Question: I have a three section relative layout for a login page.
The first section at the top of the page is 1 'Imageview' and 2 'Textviews'.
The second section is 6 'RelativeLayouts' containing 1 'ImageView' to the left and 1 'TextView' to the right.
The third section is a 'Button'

The first four icons are ok on any device. The 5th and 6th are both getting resized or not showing up.
I would like to see all 6 but if 1 can't fit dont add it. How can I do this in a proper way.
Thanks - P.S Code is below
'''
<?xml version="1.0" encoding="utf-8"?>
<RelativeLayout xmlns:android="http://schemas.android.com/apk/res/android"
android:layout_width="match_parent"
android:layout_height="match_parent"
android:background="@drawable/newd_login_overlay"
android:orientation="vertical" >
<LinearLayout android:id="@+id/linLoginText"
android:layout_width="match_parent"
android:layout_height="wrap_content"
android:layout_alignParentTop="true"
android:orientation="vertical" >
<ImageView
android:layout_width="match_parent"
android:layout_height="wrap_content"
android:src="@drawable/login_logo_white" />
<TextView
android:layout_width="match_parent"
android:layout_height="wrap_content"
android:gravity="center"
android:text="@string/newd_login_text_one"
android:textColor="@android:color/white"
android:textSize="24sp" />
<TextView
android:layout_width="match_parent"
android:layout_height="wrap_content"
android:gravity="center"
android:text="@string/newd_login_text_two"
android:textColor="@android:color/white"
android:textSize="18sp" />
</LinearLayout>
<LinearLayout
android:id="@+id/linLoginFeature"
android:layout_width="wrap_content"
android:layout_height="wrap_content"
android:layout_above="@+id/btnLoginCreate"
android:layout_below="@+id/linLoginText"
android:layout_marginLeft="5dp"
android:layout_marginStart="5dp"
android:orientation="vertical" >
<RelativeLayout
android:layout_width="wrap_content"
android:layout_height="wrap_content"
android:layout_marginBottom="5dp">
<ImageView android:id="@+id/imgLoginSecurity"
android:layout_width="wrap_content"
android:layout_height="wrap_content"
android:layout_alignParentLeft="true"
android:layout_alignParentStart="true"
android:src="@drawable/newd_security"/>
<TextView
android:layout_width="wrap_content"
android:layout_height="wrap_content"
android:layout_marginLeft="10dp"
android:layout_marginStart="10dp"
android:layout_toRightOf="@+id/imgLoginSecurity"
android:layout_toEndOf="@+id/imgLoginSecurity"
android:layout_centerVertical="true"
android:text="@string/newd_login_security"
android:textColor="@android:color/white"
android:textSize="18sp" />
</RelativeLayout>
<RelativeLayout
android:layout_width="wrap_content"
android:layout_height="wrap_content"
android:layout_marginBottom="5dp">
<ImageView android:id="@+id/imgLoginAntivirus"
android:layout_width="wrap_content"
android:layout_height="wrap_content"
android:layout_alignParentLeft="true"
android:layout_alignParentStart="true"
android:src="@drawable/newd_antivirus"/>
<TextView
android:layout_width="wrap_content"
android:layout_height="wrap_content"
android:layout_marginLeft="10dp"
android:layout_marginStart="10dp"
android:layout_toRightOf="@+id/imgLoginAntivirus"
android:layout_toEndOf="@+id/imgLoginAntivirus"
android:layout_centerVertical="true"
android:text="@string/newd_login_antivirus"
android:textColor="@android:color/white"
android:textSize="18sp" />
</RelativeLayout>
<RelativeLayout
android:layout_width="wrap_content"
android:layout_height="wrap_content"
android:layout_marginBottom="5dp">
<ImageView android:id="@+id/imgLoginTracker"
android:layout_width="wrap_content"
android:layout_height="wrap_content"
android:layout_alignParentLeft="true"
android:layout_alignParentStart="true"
android:src="@drawable/newd_phone_tracker"/>
<TextView
android:layout_width="wrap_content"
android:layout_height="wrap_content"
android:layout_marginLeft="10dp"
android:layout_marginStart="10dp"
android:layout_toRightOf="@+id/imgLoginTracker"
android:layout_toEndOf="@+id/imgLoginTracker"
android:layout_centerVertical="true"
android:text="@string/newd_login_booster"
android:textColor="@android:color/white"
android:textSize="18sp" />
</RelativeLayout>
<RelativeLayout
android:layout_width="wrap_content"
android:layout_height="wrap_content"
android:layout_marginBottom="5dp">
<ImageView android:id="@+id/imgLoginBackup"
android:layout_width="wrap_content"
android:layout_height="wrap_content"
android:layout_alignParentLeft="true"
android:layout_alignParentStart="true"
android:src="@drawable/newd_backup"/>
<TextView
android:layout_width="wrap_content"
android:layout_height="wrap_content"
android:layout_marginLeft="10dp"
android:layout_marginStart="10dp"
android:layout_toRightOf="@+id/imgLoginBackup"
android:layout_toEndOf="@+id/imgLoginBackup"
android:layout_centerVertical="true"
android:text="@string/newd_login_backup"
android:textColor="@android:color/white"
android:textSize="18sp" />
</RelativeLayout>
<RelativeLayout
android:layout_width="wrap_content"
android:layout_height="wrap_content"
android:layout_marginBottom="5dp">
<ImageView android:id="@+id/imgLoginPrivacy"
android:layout_width="wrap_content"
android:layout_height="wrap_content"
android:layout_alignParentLeft="true"
android:layout_alignParentStart="true"
android:src="@drawable/newd_privacy"/>
<TextView
android:layout_width="wrap_content"
android:layout_height="wrap_content"
android:layout_marginLeft="10dp"
android:layout_marginStart="10dp"
android:layout_toRightOf="@+id/imgLoginPrivacy"
android:layout_toEndOf="@+id/imgLoginPrivacy"
android:layout_centerVertical="true"
android:text="@string/newd_login_privacy"
android:textColor="@android:color/white"
android:textSize="18sp" />
</RelativeLayout>
<RelativeLayout
android:layout_width="wrap_content"
android:layout_height="wrap_content"
android:layout_marginBottom="5dp">
<ImageView android:id="@+id/imgLoginBooster"
android:layout_width="wrap_content"
android:layout_height="wrap_content"
android:layout_alignParentLeft="true"
android:layout_alignParentStart="true"
android:src="@drawable/newd_signal_booster"/>
<TextView
android:layout_width="wrap_content"
android:layout_height="wrap_content"
android:layout_marginLeft="10dp"
android:layout_marginStart="10dp"
android:layout_toRightOf="@+id/imgLoginBooster"
android:layout_toEndOf="@+id/imgLoginBooster"
android:layout_centerVertical="true"
android:text="@string/newd_login_tracker"
android:textColor="@android:color/white"
android:textSize="18sp" />
</RelativeLayout>
</LinearLayout>
<Button
android:id="@+id/btnLoginCreate"
android:layout_width="match_parent"
android:layout_height="wrap_content"
android:layout_marginBottom="10dp"
android:layout_marginRight="20dp"
android:layout_marginEnd="20dp"
android:layout_marginLeft="20dp"
android:layout_marginStart="20dp"
android:layout_alignParentBottom="true"
android:background="@drawable/newd_login_btn"
android:gravity="center"
android:text="@string/newd_login_btn_text"
android:textColor="@android:color/black" />
</RelativeLayout>
'''
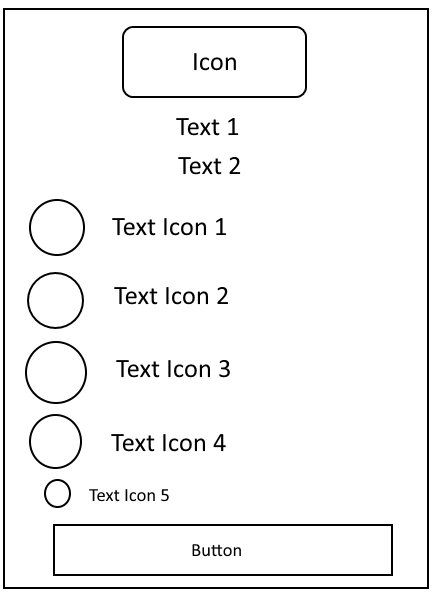
Answer: Use <URL>
'''
<?xml version="1.0" encoding="utf-8"?>
<RelativeLayout xmlns:android="http://schemas.android.com/apk/res/android"
android:layout_width="match_parent"
android:layout_height="match_parent"
android:background="@drawable/newd_login_overlay"
android:orientation="vertical" >
<LinearLayout android:id="@+id/linLoginText"
android:layout_width="match_parent"
android:layout_height="wrap_content"
android:layout_alignParentTop="true"
android:orientation="vertical" >
<ImageView
android:layout_width="match_parent"
android:layout_height="wrap_content"
android:src="@drawable/login_logo_white" />
<TextView
android:layout_width="match_parent"
android:layout_height="wrap_content"
android:gravity="center"
android:text="@string/newd_login_text_one"
android:textColor="@android:color/white"
android:textSize="24sp" />
<TextView
android:layout_width="match_parent"
android:layout_height="wrap_content"
android:gravity="center"
android:text="@string/newd_login_text_two"
android:textColor="@android:color/white"
android:textSize="18sp" />
</LinearLayout>
<LinearLayout
android:id="@+id/linLoginFeature"
android:layout_width="wrap_content"
android:layout_height="wrap_content"
android:weightSum="6"
android:layout_above="@+id/btnLoginCreate"
android:layout_below="@+id/linLoginText"
android:layout_marginLeft="5dp"
android:layout_marginStart="5dp"
android:orientation="vertical" >
<RelativeLayout
android:layout_weight="1"
android:layout_width="wrap_content"
android:layout_height="wrap_content"
android:layout_marginBottom="5dp">
<ImageView android:id="@+id/imgLoginSecurity"
android:layout_width="wrap_content"
android:layout_height="wrap_content"
android:layout_alignParentLeft="true"
android:layout_alignParentStart="true"
android:src="@drawable/newd_security"/>
<TextView
android:layout_width="wrap_content"
android:layout_height="wrap_content"
android:layout_marginLeft="10dp"
android:layout_marginStart="10dp"
android:layout_toRightOf="@+id/imgLoginSecurity"
android:layout_toEndOf="@+id/imgLoginSecurity"
android:layout_centerVertical="true"
android:text="@string/newd_login_security"
android:textColor="@android:color/white"
android:textSize="18sp" />
</RelativeLayout>
<RelativeLayout
android:layout_weight="1"
android:layout_width="wrap_content"
android:layout_height="wrap_content"
android:layout_marginBottom="5dp">
<ImageView android:id="@+id/imgLoginAntivirus"
android:layout_width="wrap_content"
android:layout_height="wrap_content"
android:layout_alignParentLeft="true"
android:layout_alignParentStart="true"
android:src="@drawable/newd_antivirus"/>
<TextView
android:layout_width="wrap_content"
android:layout_height="wrap_content"
android:layout_marginLeft="10dp"
android:layout_marginStart="10dp"
android:layout_toRightOf="@+id/imgLoginAntivirus"
android:layout_toEndOf="@+id/imgLoginAntivirus"
android:layout_centerVertical="true"
android:text="@string/newd_login_antivirus"
android:textColor="@android:color/white"
android:textSize="18sp" />
</RelativeLayout>
<RelativeLayout
android:layout_weight="1"
android:layout_width="wrap_content"
android:layout_height="wrap_content"
android:layout_marginBottom="5dp">
<ImageView android:id="@+id/imgLoginTracker"
android:layout_width="wrap_content"
android:layout_height="wrap_content"
android:layout_alignParentLeft="true"
android:layout_alignParentStart="true"
android:src="@drawable/newd_phone_tracker"/>
<TextView
android:layout_width="wrap_content"
android:layout_height="wrap_content"
android:layout_marginLeft="10dp"
android:layout_marginStart="10dp"
android:layout_toRightOf="@+id/imgLoginTracker"
android:layout_toEndOf="@+id/imgLoginTracker"
android:layout_centerVertical="true"
android:text="@string/newd_login_booster"
android:textColor="@android:color/white"
android:textSize="18sp" />
</RelativeLayout>
<RelativeLayout
android:layout_weight="1"
android:layout_width="wrap_content"
android:layout_height="wrap_content"
android:layout_marginBottom="5dp">
<ImageView android:id="@+id/imgLoginBackup"
android:layout_width="wrap_content"
android:layout_height="wrap_content"
android:layout_alignParentLeft="true"
android:layout_alignParentStart="true"
android:src="@drawable/newd_backup"/>
<TextView
android:layout_width="wrap_content"
android:layout_height="wrap_content"
android:layout_marginLeft="10dp"
android:layout_marginStart="10dp"
android:layout_toRightOf="@+id/imgLoginBackup"
android:layout_toEndOf="@+id/imgLoginBackup"
android:layout_centerVertical="true"
android:text="@string/newd_login_backup"
android:textColor="@android:color/white"
android:textSize="18sp" />
</RelativeLayout>
<RelativeLayout
android:layout_weight="1"
android:layout_width="wrap_content"
android:layout_height="wrap_content"
android:layout_marginBottom="5dp">
<ImageView android:id="@+id/imgLoginPrivacy"
android:layout_width="wrap_content"
android:layout_height="wrap_content"
android:layout_alignParentLeft="true"
android:layout_alignParentStart="true"
android:src="@drawable/newd_privacy"/>
<TextView
android:layout_width="wrap_content"
android:layout_height="wrap_content"
android:layout_marginLeft="10dp"
android:layout_marginStart="10dp"
android:layout_toRightOf="@+id/imgLoginPrivacy"
android:layout_toEndOf="@+id/imgLoginPrivacy"
android:layout_centerVertical="true"
android:text="@string/newd_login_privacy"
android:textColor="@android:color/white"
android:textSize="18sp" />
</RelativeLayout>
<RelativeLayout
android:layout_weight="1"
android:layout_width="wrap_content"
android:layout_height="wrap_content"
android:layout_marginBottom="5dp">
<ImageView android:id="@+id/imgLoginBooster"
android:layout_width="wrap_content"
android:layout_height="wrap_content"
android:layout_alignParentLeft="true"
android:layout_alignParentStart="true"
android:src="@drawable/newd_signal_booster"/>
<TextView
android:layout_width="wrap_content"
android:layout_height="wrap_content"
android:layout_marginLeft="10dp"
android:layout_marginStart="10dp"
android:layout_toRightOf="@+id/imgLoginBooster"
android:layout_toEndOf="@+id/imgLoginBooster"
android:layout_centerVertical="true"
android:text="@string/newd_login_tracker"
android:textColor="@android:color/white"
android:textSize="18sp" />
</RelativeLayout>
</LinearLayout>
<Button
android:id="@+id/btnLoginCreate"
android:layout_width="match_parent"
android:layout_height="wrap_content"
android:layout_marginBottom="10dp"
android:layout_marginRight="20dp"
android:layout_marginEnd="20dp"
android:layout_marginLeft="20dp"
android:layout_marginStart="20dp"
android:layout_alignParentBottom="true"
android:background="@drawable/newd_login_btn"
android:gravity="center"
android:text="@string/newd_login_btn_text"
android:textColor="@android:color/black" />
</RelativeLayout>
'''